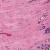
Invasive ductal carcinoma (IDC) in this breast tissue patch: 1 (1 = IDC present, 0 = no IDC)